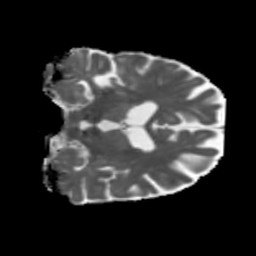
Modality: MD
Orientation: coronal
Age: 64
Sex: male
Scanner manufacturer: siemens
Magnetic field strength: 3 T
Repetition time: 5.47 s
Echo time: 0.0854 s